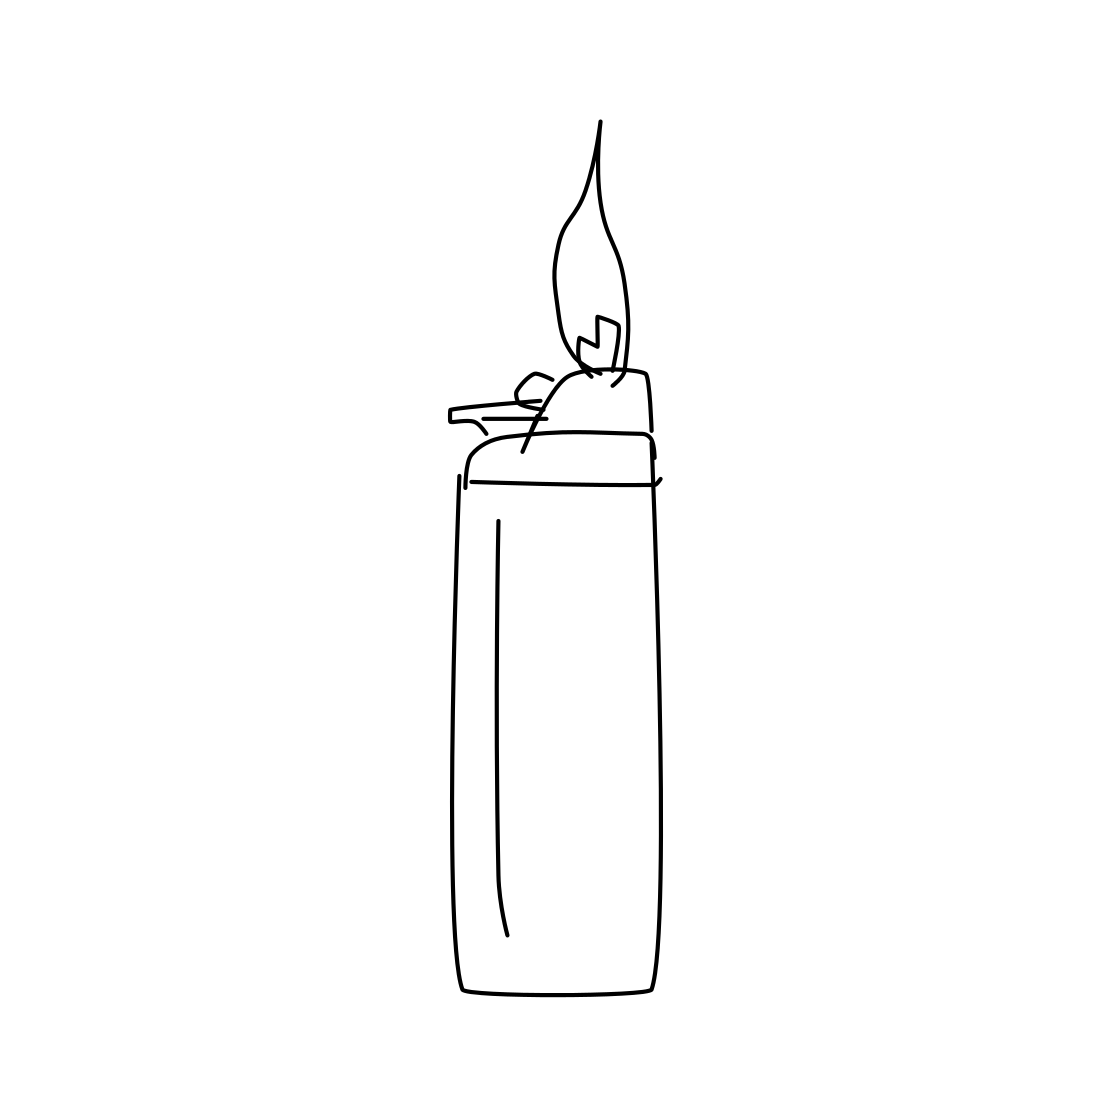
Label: lighter